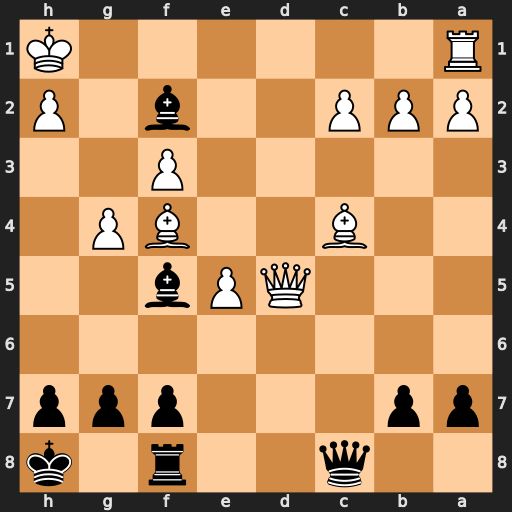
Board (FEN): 2q2r1k/pp3ppp/8/3QPb2/2B2BP1/5P2/PPP2b1P/R6K
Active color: b
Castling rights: -
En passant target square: -
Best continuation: Be6 Qd2 Qxc4